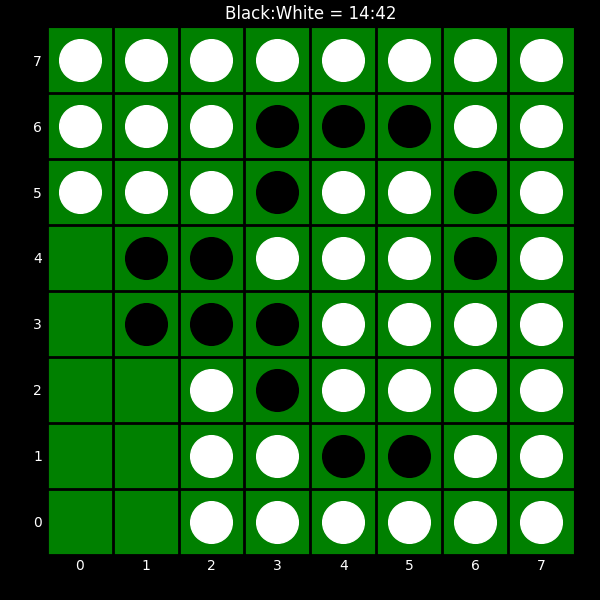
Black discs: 14
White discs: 42